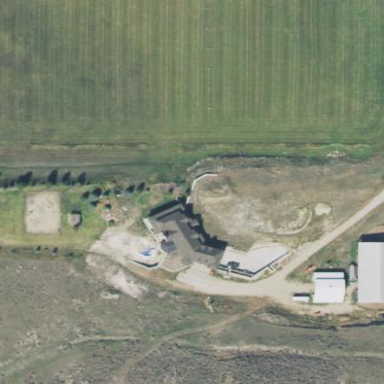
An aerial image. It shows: Farmyard area.